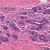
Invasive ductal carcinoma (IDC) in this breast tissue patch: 0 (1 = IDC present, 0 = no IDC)